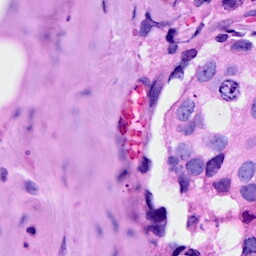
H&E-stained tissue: Breast